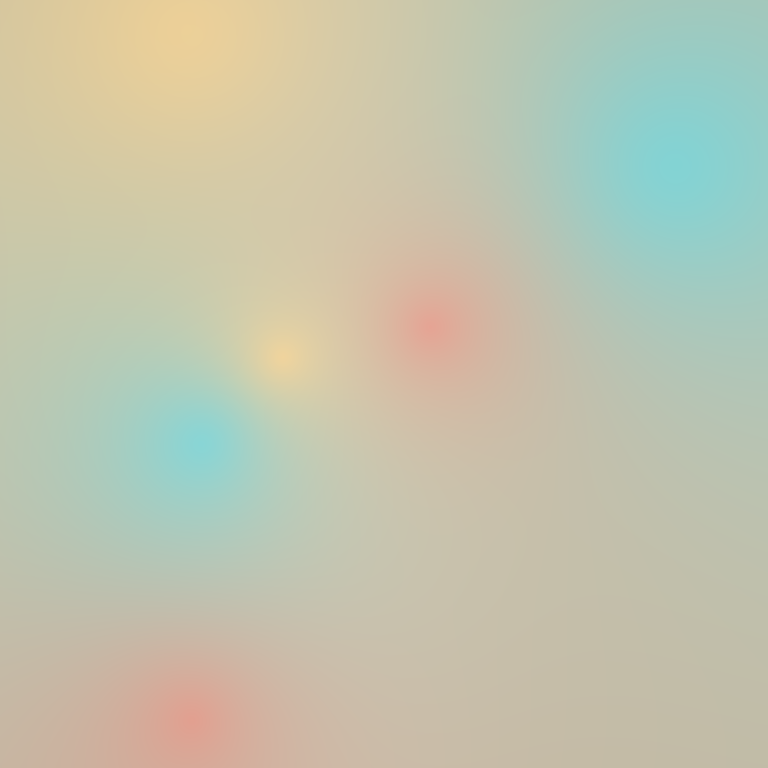
Abstract light effect, smooth blend from soft yellow to gentle cyan, serene atmosphere, diffuse glow, no room, no furniture, no objects.